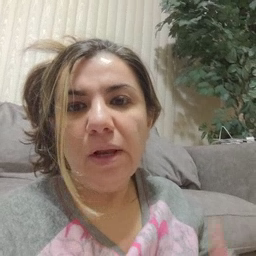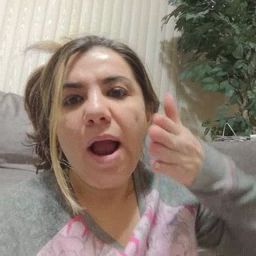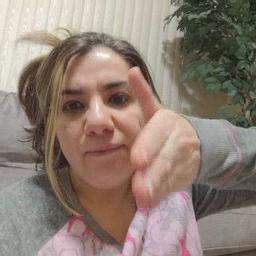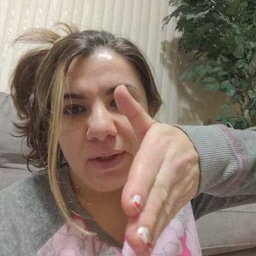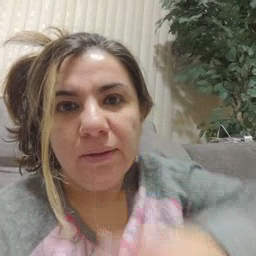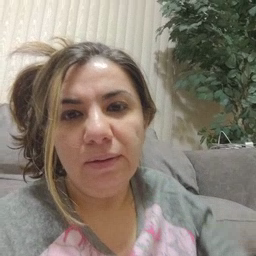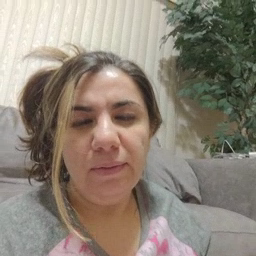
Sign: after